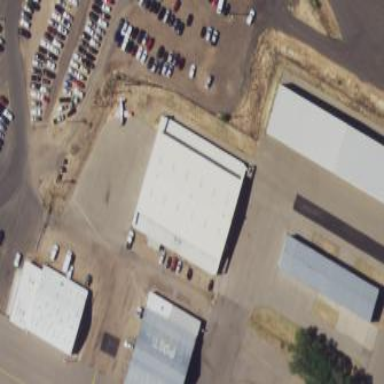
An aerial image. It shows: Hangar building at the airport.